Question: Given the following html:
'''
<div class="body">
<div class="banner">
<div class="name">
<h2>
<a href="http://www.example.com">
<span class="bold">Test Link</span><br/>
</a>
</h2>
</div>
<div class="title">
<h3>A Connections Learning Partner Program</h3>
<p>Quality online learning for high school students in Oakland County and surrounding counties.
</p>
</div>
<div class="link">
<a href="http://www.example.com">Learn More</a>
</div>
</div>
</div>
'''
How can I vertically align '.link a' (the button) within '.link' without giving a height or width? Like this...

Here's my <URL>
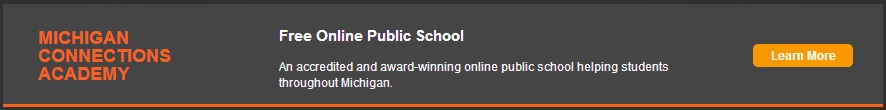
Answer: Marc Audet was very close but I ended up going a slightly different route.
I gave '.link a' a fixed top margin and made 'margin-left: auto;' and 'margin-right: auto;' and that did the trick.
Here is the <URL> for reference.